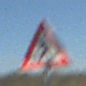
Verkehrszeichen: FussgaengerRechts
Umgebung: Outdoor, Nature
Tageszeit: MorningAfternoon
Wetter: Clear
Licht: Natural
Jahreszeit: Autumn
Kontrast: HighContrast